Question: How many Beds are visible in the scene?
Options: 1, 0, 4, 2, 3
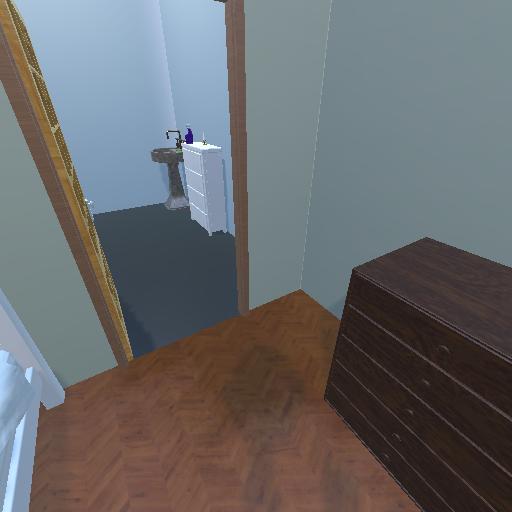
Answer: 1